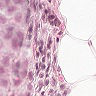
Metastatic tissue present: yes